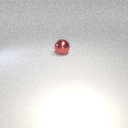
large red metal sphere